Question: I have a project where I am required to subtract an empty template image from an incoming user filled image. The document type is a normal Bank cheque.
The aim is to extract the handwritten fields from it by subtracting one image from the empty template image.
The issue what i am facing is in aligning these two images, as there is scaling, translation, rotation etc
Any ideas on how to align the template image with the incoming image?
I am posting an example image from the <URL> page but in the monochrome format as my image is in monochrome format.

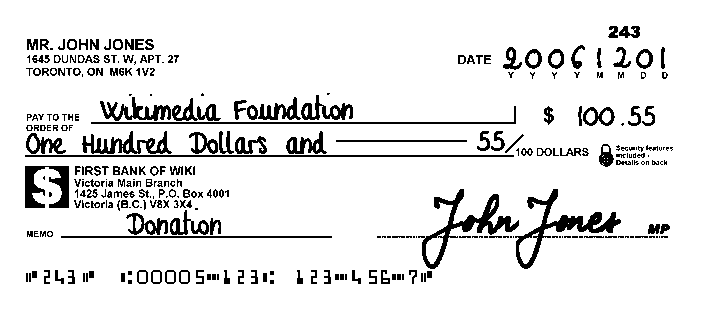
Answer: The basic answer is write a function that takes two images and a 2D transform and tells you how aligned they are once you apply the transform to the target image. The function needs to be continuous based on the transform and have a local minima (0) where the images are aligned perfectly. This is called a cost function.
Then use any optimization algorithm over the function and inputs -- you are trying to optimize the transform (translation, scale, rotation). Examples are hill climbing, genetic, simulated annealing, etc.
There are products that do this -- usually they are called Forms Recognition, Forms Registration, Forms Processing, etc. Some are SDKs, but there are also applications that can do it without programming.
Disclaimer: I work at Atalasoft, where we sell a <URL> to our .NET imaging SDK.